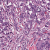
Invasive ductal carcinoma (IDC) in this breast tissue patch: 1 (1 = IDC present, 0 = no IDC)